Question: As shown in this screenshot:

I tried looking in the source code , but couldn't find it myself.
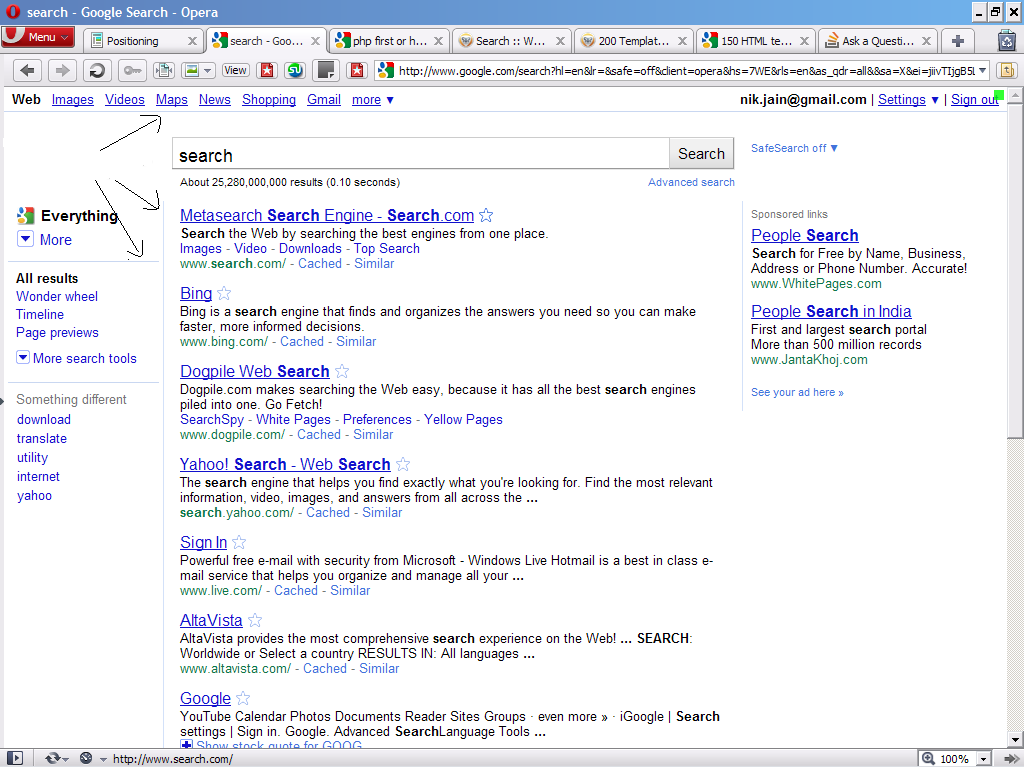
Answer: For the header, they use empty 'div's with the class '.gbh', which provides the style 'border-top: 1px solid #C9D7F1;'
### Firebug's Parsing
'''
<span id="ghead" style="visiblity:visible;">
<div id="guser" width="100%">...</div>
<div class=gbh style=left:0></div>
<div class=gbh style=right:0></div>
</span>
'''